Question: I am running into an issue with the radtoolbarbutton in a radtoolbar and can't find a solution anywhere.
My Radtoolbar looks like this...
'''
<div>
<telerik:RadToolBar ID="rtlbCustomers" runat="server"
Width="100%" Height="18px">
<Items>
<telerik:RadToolBarButton runat="server" ImageUrl="~/Images/AddIco.png" Text="Add" Value="btnAdd" />
<telerik:RadToolBarButton runat="server" ImageUrl="~/Images/EditIco.png" Text="Change" Value="btnUpdate" />
<telerik:RadToolBarButton runat="server" ImageUrl="~/Images/DeleteIco.png" Text="Delete" Value="btnDelete" />
</Items>
</telerik:RadToolBar>
</div>
'''
I have resized the items with this...
'''
.RadToolBar .rtbItem {
height:16px !important;
}
'''
Here is a picture of how it looks like..

I am trying to get my buttons aligned properly in the radtoolbar so that the radtoolbarbuttons are in the grey area, but can't figure out how.
Has anyone ran into this situation?
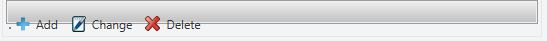
Answer: Use your dev toolbar to find the elements you need to change. Here is what seemed fine for me:
'''
<!DOCTYPE html PUBLIC "-//W3C//DTD XHTML 1.1//EN" "http://www.w3.org/TR/xhtml11/DTD/xhtml11.dtd">
<html xmlns="http://www.w3.org/1999/xhtml">
<head runat="server">
<title></title>
<style type="text/css">
div.RadToolBar .rtbOuter,
div.RadToolBar .rtbIn,
div.RadToolBar .rtbIcon
{
padding: 0;
line-height: 14px;
}
</style>
</head>
<body>
<form id="form1" runat="server">
<asp:ScriptManager ID="Scriptmanager1" runat="server" />
<telerik:RadToolBar ID="rtlbCustomers" runat="server"
Width="100%" Height="18px">
<Items>
<telerik:RadToolBarButton runat="server" ImageUrl="~/Images/icon_16x16.png" Text="Add" Value="btnAdd" />
<telerik:RadToolBarButton runat="server" ImageUrl="~/Images/icon_16x16.png" Text="Change" Value="btnUpdate" />
<telerik:RadToolBarButton runat="server" ImageUrl="~/Images/icon_16x16.png" Text="Delete" Value="btnDelete" />
</Items>
</telerik:RadToolBar>
</form>
</body>
</html>
'''